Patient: sex F, age 57
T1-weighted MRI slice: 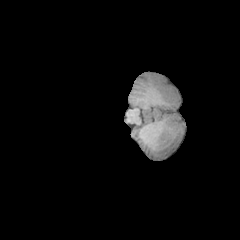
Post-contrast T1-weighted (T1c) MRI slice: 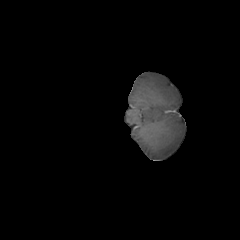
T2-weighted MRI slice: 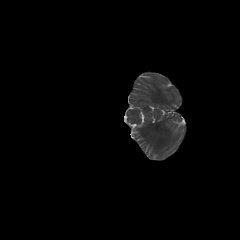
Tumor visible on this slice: no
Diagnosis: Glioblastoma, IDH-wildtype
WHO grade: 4